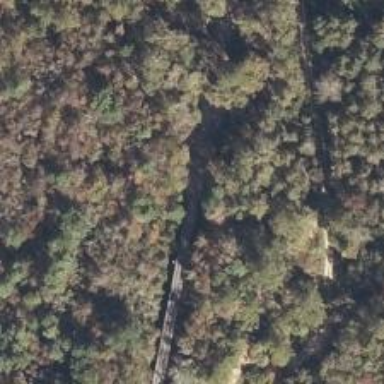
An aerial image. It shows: Disused railway bridge.